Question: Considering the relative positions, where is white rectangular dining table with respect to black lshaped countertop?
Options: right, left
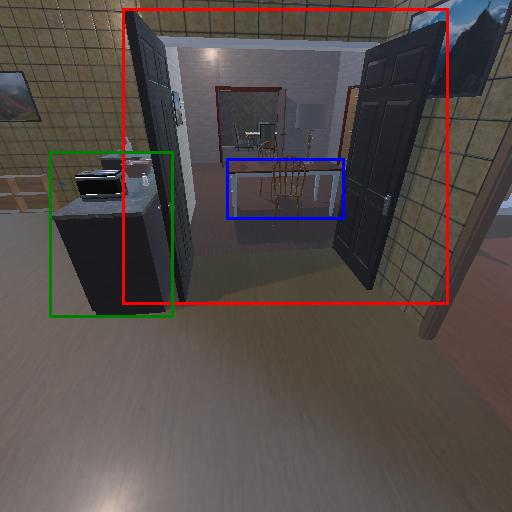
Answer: right